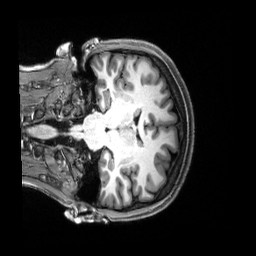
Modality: T1w
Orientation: coronal
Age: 22
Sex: female
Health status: healthy
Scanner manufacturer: siemens
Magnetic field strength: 3 T
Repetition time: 2.5 s
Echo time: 0.00222 s